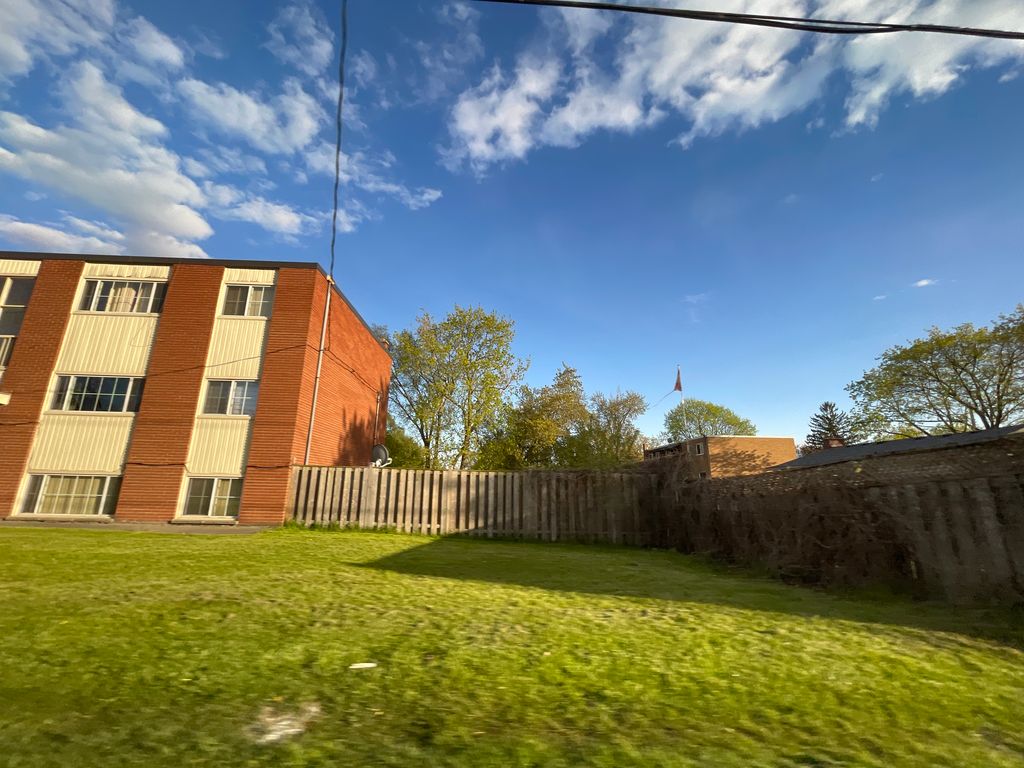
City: kitchener-waterloo